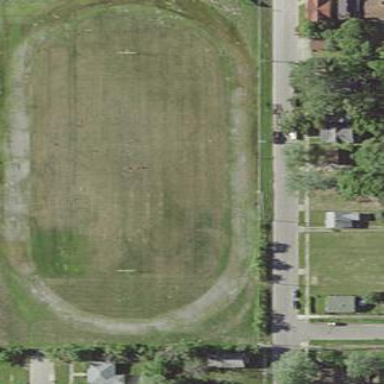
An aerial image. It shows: American football pitch with grass surface.